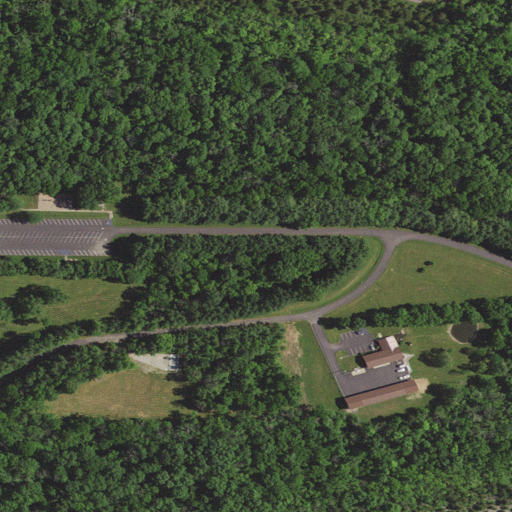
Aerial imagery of mountain in Indiana named Bon Well Hill containing deciduous forest, mixed forest, open development, low intensity development, pasture, medium intensity development, and barren land